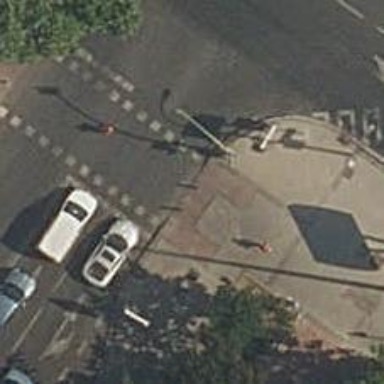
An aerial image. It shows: Kerb barrier.